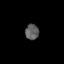
Tissue: lung
Cell type: Epithelial cells
Senescence score: 0.2328
Nuclear area (px): 205
Mean DAPI intensity: 94.21